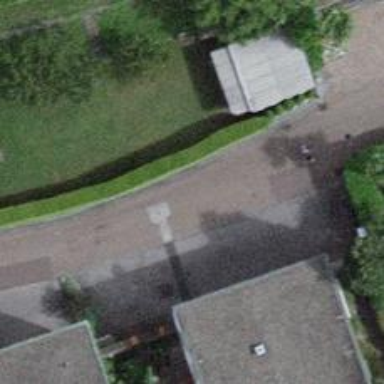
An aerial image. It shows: Asphalt pedestrian road.